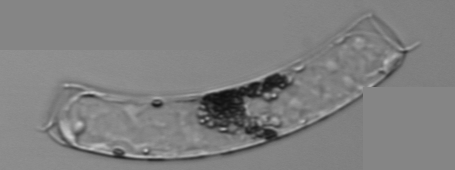
Label: Guinardia_striata